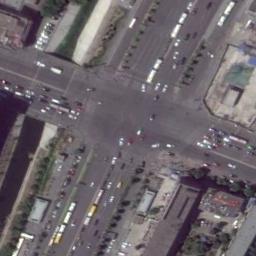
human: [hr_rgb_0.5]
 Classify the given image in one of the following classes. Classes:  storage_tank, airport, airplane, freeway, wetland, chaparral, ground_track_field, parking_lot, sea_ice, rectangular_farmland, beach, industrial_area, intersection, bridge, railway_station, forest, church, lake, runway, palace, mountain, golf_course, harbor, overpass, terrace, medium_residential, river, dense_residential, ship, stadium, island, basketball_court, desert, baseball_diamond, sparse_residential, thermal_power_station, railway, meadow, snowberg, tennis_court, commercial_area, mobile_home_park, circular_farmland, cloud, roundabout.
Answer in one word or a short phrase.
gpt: intersection